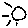
Label: sun